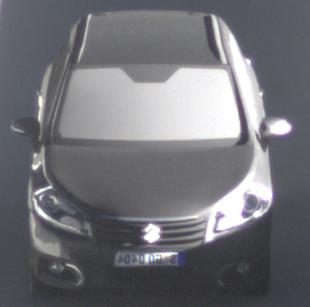
Make: Suzuki
Model: SX4 S-Cross 1.6
Detailed model: SX4 (II) S-Cross
Model produced from: 2013/10
Model produced until: 2015/08
Doors: 5
Color: gray
Road condition: dry road
Daytime: morning or afternoon
Contrast: high contrast